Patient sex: M
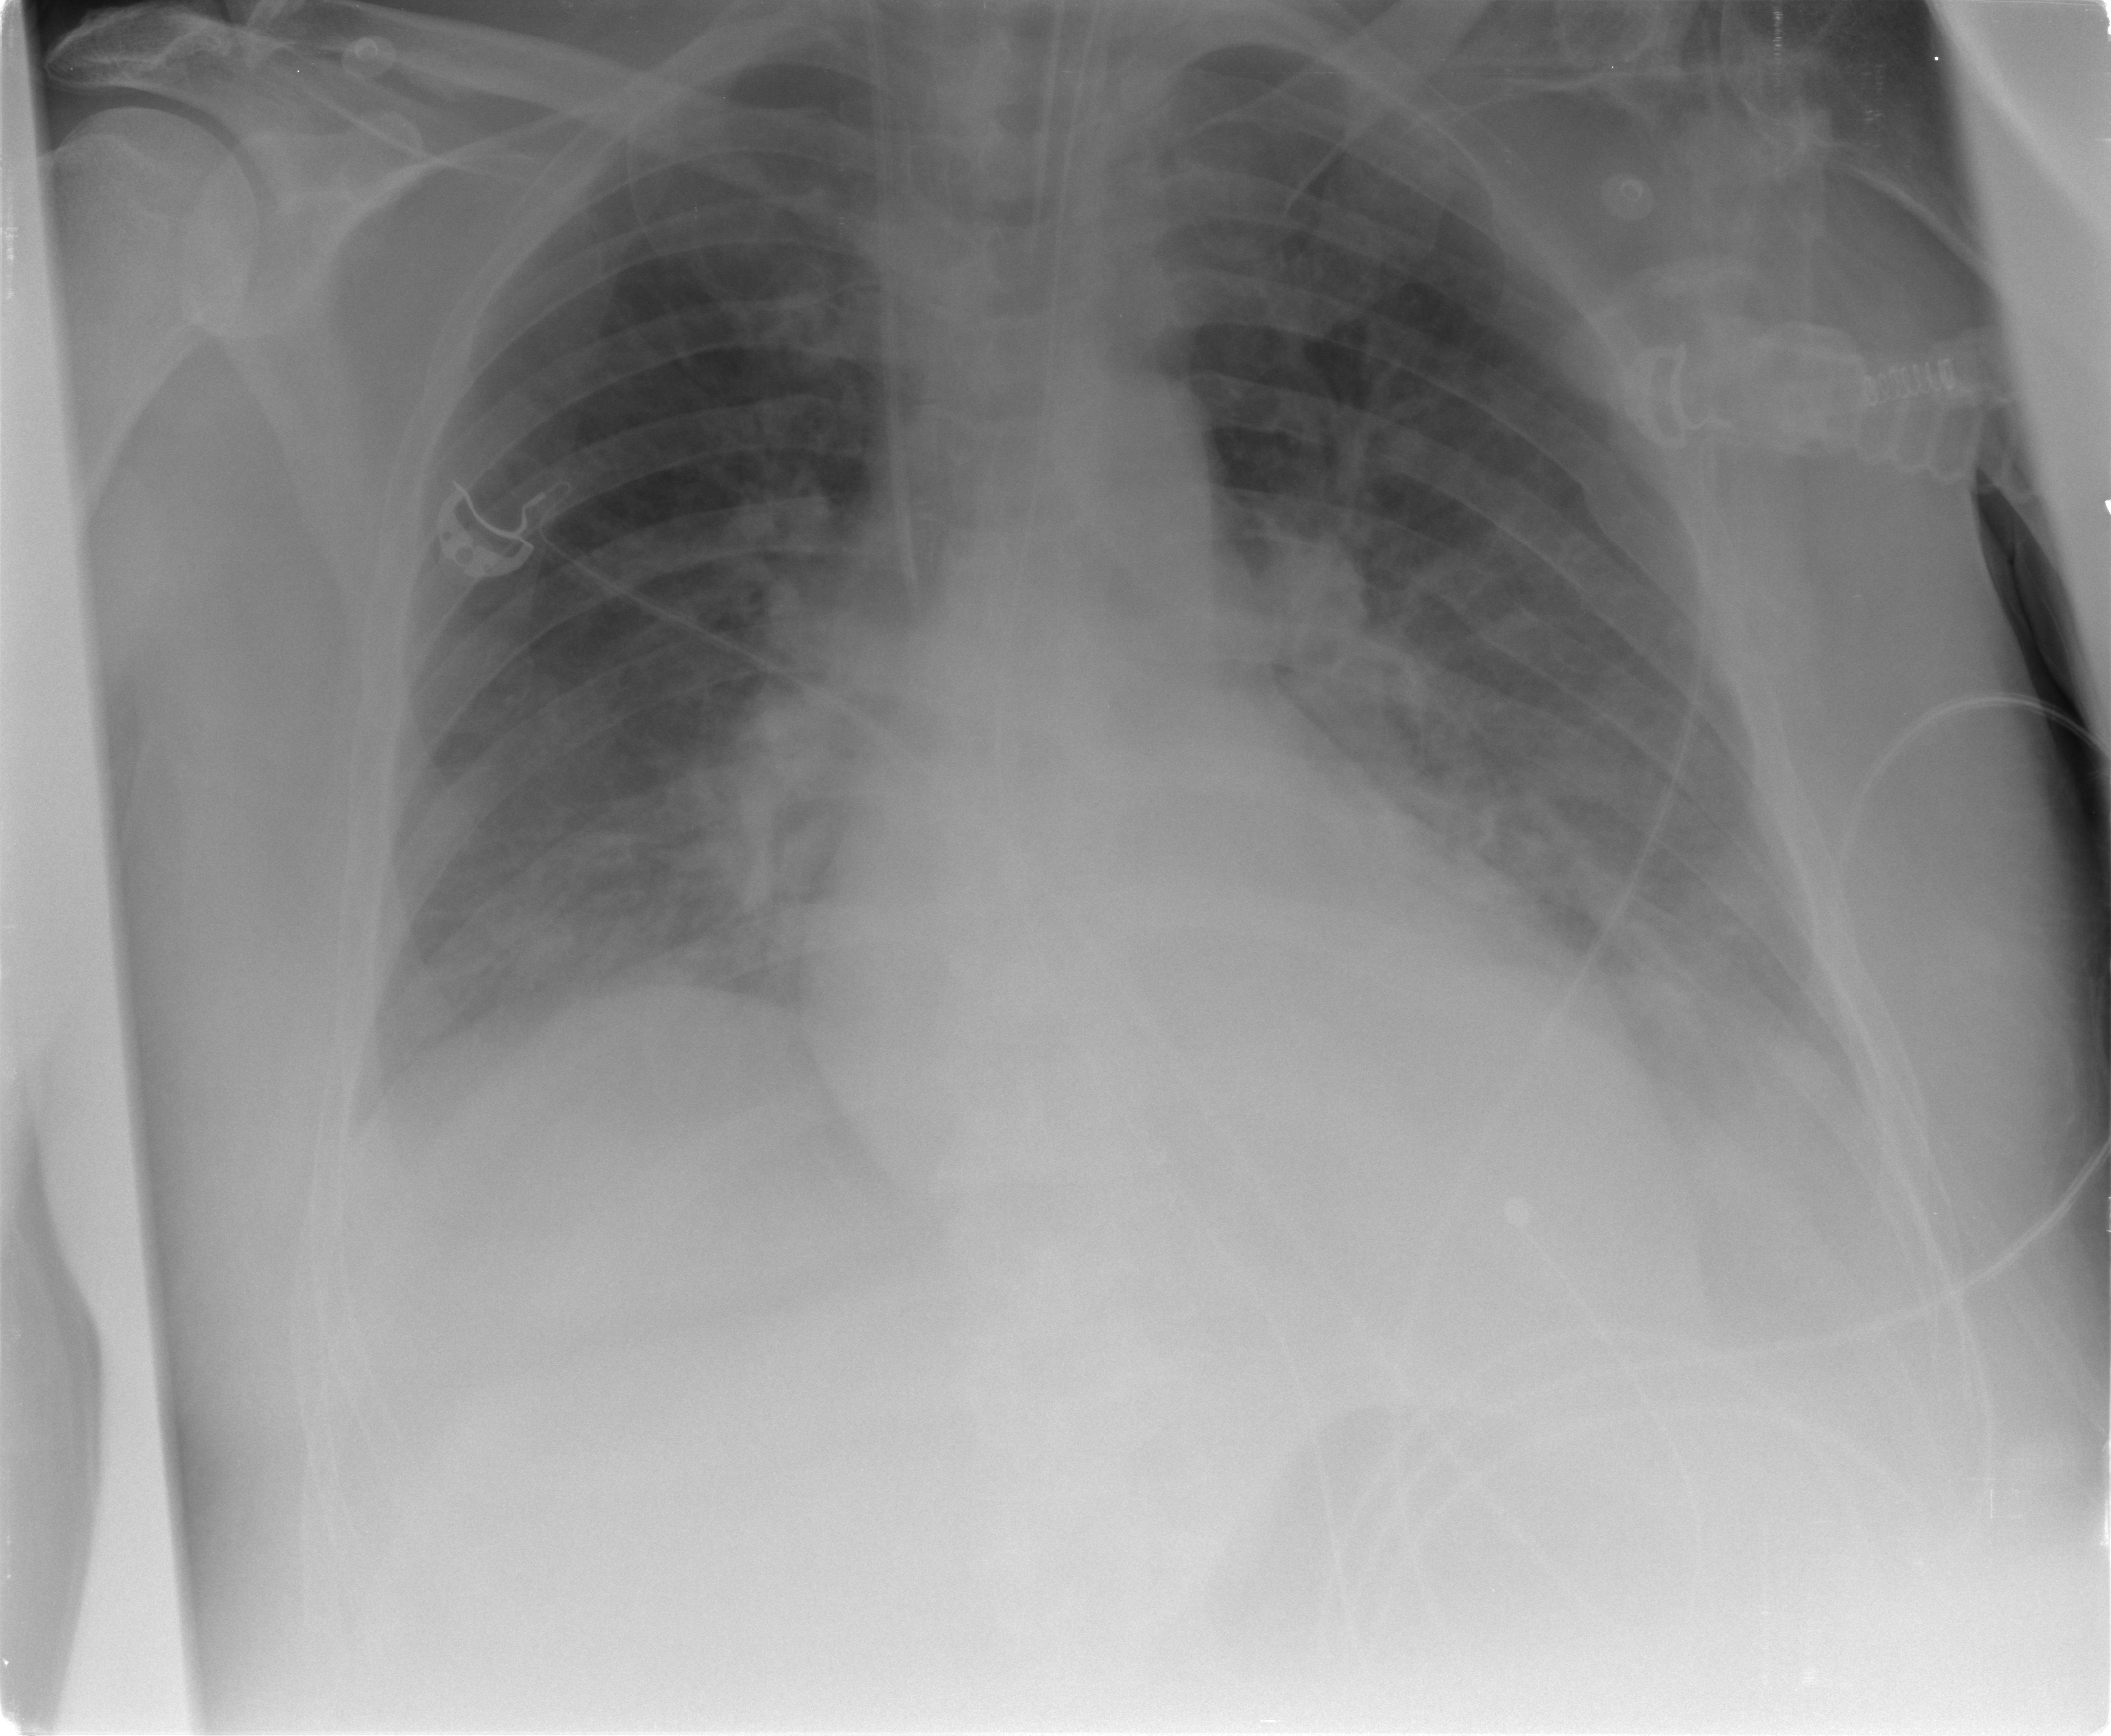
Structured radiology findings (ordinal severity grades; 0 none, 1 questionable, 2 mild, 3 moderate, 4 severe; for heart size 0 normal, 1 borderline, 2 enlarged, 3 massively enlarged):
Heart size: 2
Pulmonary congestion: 2
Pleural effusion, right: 2
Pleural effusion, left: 2
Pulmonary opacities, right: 2
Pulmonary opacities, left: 2
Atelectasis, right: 2
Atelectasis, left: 2